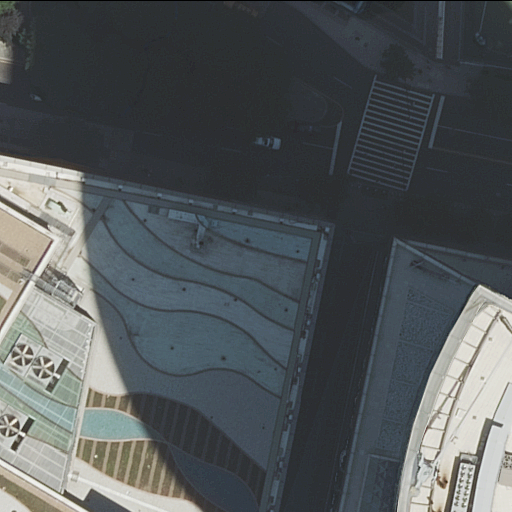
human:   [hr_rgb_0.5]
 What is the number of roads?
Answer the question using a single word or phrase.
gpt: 7

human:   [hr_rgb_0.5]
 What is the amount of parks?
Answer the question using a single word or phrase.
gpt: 2

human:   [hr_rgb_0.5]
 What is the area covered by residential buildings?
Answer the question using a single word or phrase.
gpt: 7048m2

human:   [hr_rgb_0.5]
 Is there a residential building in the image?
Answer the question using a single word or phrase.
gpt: yes

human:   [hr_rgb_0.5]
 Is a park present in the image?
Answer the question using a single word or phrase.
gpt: yes

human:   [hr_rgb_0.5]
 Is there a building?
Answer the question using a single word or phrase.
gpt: yes

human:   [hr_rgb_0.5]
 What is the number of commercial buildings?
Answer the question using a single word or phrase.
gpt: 0

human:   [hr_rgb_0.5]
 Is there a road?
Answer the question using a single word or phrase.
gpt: yes

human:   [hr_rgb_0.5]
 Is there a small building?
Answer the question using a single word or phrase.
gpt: yes

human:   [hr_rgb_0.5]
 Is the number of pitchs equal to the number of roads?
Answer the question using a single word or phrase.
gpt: no

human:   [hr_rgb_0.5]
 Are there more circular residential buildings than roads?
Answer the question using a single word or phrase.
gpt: no

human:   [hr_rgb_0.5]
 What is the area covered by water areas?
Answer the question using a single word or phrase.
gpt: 0m2

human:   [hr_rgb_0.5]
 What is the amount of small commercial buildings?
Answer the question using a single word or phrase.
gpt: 0

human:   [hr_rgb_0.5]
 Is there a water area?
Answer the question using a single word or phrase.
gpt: no

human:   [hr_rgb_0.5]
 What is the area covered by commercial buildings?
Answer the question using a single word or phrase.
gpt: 0m2

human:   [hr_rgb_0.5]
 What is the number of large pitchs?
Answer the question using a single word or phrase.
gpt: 0

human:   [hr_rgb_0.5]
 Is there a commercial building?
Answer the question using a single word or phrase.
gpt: no

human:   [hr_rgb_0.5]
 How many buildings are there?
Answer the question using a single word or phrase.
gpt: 3

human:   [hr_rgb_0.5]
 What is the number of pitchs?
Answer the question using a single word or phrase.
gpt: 1

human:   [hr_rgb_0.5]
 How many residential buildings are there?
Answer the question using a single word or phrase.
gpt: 3

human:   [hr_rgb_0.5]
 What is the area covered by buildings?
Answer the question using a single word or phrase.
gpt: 7048m2

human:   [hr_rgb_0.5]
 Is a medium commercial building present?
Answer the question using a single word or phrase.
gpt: no

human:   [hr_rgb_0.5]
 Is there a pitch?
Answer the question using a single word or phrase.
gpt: yes

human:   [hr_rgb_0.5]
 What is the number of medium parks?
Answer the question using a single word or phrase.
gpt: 1

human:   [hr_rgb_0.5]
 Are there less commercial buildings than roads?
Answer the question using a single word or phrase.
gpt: yes

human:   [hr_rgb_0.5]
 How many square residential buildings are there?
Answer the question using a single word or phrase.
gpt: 0

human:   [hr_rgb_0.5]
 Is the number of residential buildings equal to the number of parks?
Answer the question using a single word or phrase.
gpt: no

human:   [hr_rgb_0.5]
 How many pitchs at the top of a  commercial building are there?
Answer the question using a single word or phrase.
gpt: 0

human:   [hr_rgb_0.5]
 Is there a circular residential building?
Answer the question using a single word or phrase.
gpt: no

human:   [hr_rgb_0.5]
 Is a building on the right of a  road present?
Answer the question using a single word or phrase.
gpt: yes

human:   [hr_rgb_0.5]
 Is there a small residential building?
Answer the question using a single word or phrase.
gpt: yes

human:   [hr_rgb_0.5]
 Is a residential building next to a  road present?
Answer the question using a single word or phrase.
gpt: yes

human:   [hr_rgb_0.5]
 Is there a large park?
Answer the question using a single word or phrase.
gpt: yes

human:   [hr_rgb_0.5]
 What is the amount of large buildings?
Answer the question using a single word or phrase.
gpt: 2

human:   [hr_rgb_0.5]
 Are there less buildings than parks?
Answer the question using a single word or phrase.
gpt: no

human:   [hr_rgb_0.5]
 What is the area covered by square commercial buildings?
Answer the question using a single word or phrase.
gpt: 0m2

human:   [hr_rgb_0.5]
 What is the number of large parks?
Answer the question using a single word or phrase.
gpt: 1

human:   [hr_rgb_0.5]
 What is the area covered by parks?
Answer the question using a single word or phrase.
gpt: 758m2

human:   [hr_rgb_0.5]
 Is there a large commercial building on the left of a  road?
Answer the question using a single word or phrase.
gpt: no

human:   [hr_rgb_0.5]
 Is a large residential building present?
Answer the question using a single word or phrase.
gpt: yes

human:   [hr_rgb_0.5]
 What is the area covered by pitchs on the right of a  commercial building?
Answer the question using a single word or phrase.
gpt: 0m2

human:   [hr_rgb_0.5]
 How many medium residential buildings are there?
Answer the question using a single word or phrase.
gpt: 0

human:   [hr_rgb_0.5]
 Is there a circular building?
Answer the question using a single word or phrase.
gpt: no

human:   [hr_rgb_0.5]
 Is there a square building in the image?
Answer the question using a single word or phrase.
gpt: no

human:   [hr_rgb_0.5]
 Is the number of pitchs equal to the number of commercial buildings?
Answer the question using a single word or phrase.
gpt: no

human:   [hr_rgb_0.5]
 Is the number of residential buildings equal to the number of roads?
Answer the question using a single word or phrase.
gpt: no

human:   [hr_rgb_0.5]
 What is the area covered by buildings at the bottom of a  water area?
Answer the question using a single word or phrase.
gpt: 0m2

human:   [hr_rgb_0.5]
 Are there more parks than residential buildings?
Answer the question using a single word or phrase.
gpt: no

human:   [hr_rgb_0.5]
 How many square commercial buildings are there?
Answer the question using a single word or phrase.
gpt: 0

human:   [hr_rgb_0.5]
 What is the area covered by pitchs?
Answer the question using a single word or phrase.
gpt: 78m2

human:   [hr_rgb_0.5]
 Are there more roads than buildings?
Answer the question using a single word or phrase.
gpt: yes

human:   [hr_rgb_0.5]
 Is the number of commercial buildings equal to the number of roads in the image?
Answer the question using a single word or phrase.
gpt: no

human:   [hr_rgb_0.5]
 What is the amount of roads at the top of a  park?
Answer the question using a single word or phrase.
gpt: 0

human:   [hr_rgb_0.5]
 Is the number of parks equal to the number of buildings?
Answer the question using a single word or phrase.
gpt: no

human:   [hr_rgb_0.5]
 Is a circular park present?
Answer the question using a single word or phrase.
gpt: no

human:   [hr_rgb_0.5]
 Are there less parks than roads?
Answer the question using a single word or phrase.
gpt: yes

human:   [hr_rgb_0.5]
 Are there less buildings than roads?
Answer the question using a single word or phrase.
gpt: yes

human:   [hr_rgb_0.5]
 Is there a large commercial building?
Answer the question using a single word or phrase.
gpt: no

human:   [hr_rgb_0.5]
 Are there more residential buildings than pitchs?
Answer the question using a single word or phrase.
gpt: yes

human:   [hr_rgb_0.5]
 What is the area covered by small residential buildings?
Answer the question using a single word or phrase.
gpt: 1m2

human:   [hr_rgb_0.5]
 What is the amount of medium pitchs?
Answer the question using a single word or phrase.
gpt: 0

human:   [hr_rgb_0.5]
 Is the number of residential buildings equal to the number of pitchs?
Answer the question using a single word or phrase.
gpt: no

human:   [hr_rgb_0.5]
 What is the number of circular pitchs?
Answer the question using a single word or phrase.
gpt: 0

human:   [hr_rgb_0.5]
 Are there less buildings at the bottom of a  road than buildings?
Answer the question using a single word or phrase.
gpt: yes